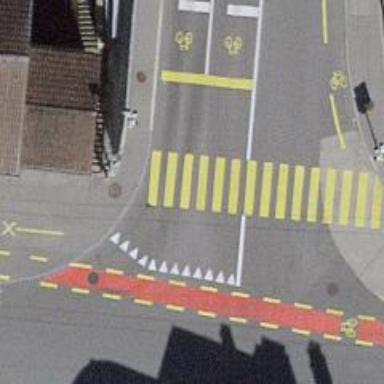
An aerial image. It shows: Marked zebra crossing with visible markings.